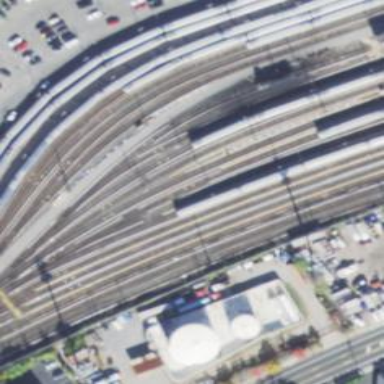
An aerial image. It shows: Electrified railway yard with rail tracks.